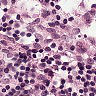
Metastatic tissue present: no